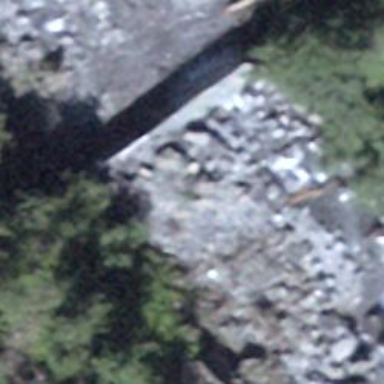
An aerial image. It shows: Check dam beside retaining wall.